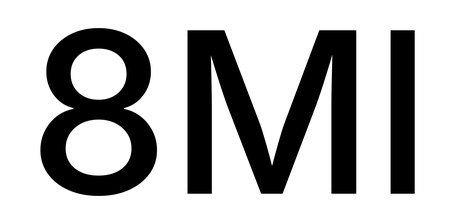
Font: Inter_Medium